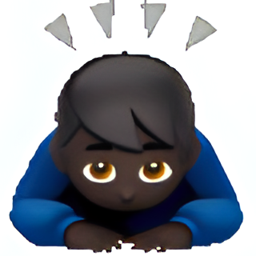
Name: man bowing deeply type 6
Emoji: 🙇🏿‍♂️
Group: People & Body
Sub-group: person-gesture